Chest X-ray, PA view. Patient: 76 years old, sex M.
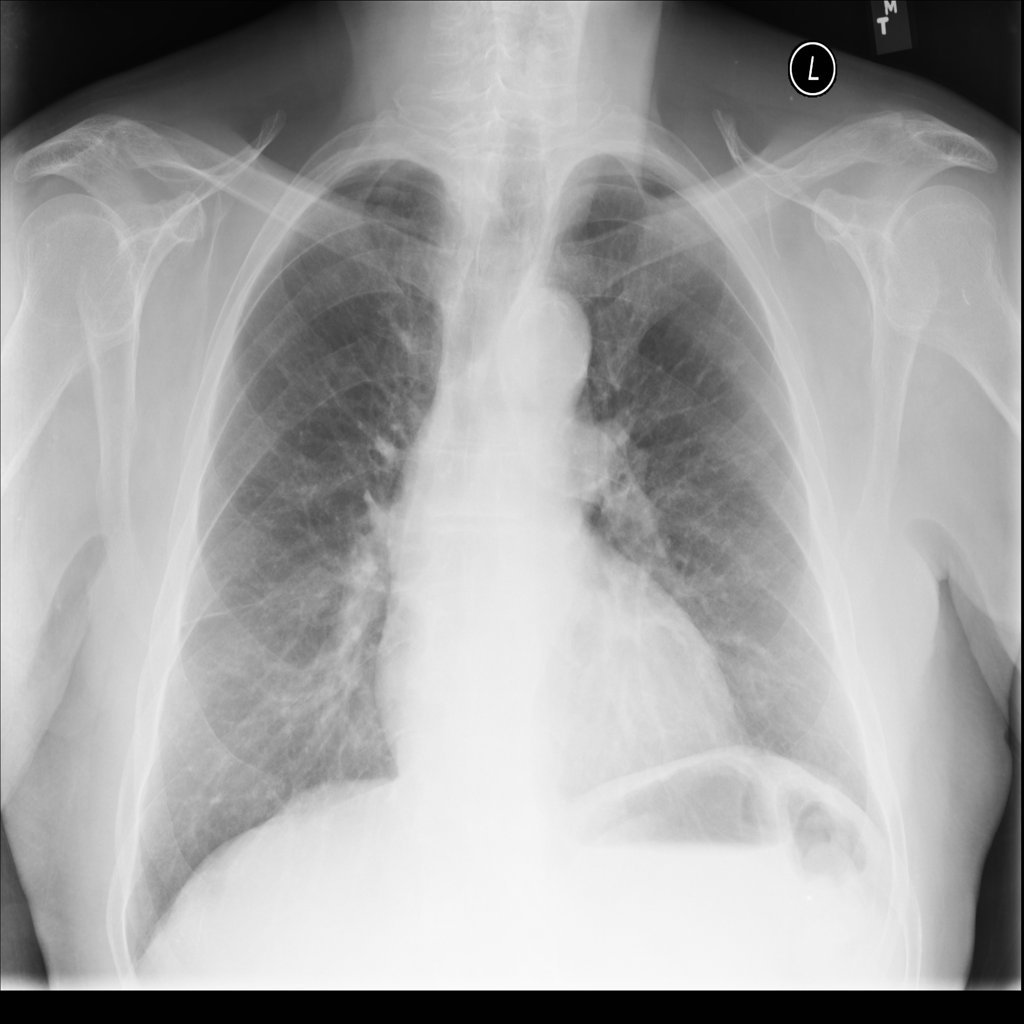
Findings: No Finding